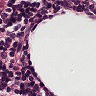
Metastatic tissue present: no